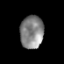
Tissue: prostate
Cell type: Epithelial cells
Senescence score: 0.3079
Nuclear area (px): 751
Mean DAPI intensity: 133.162